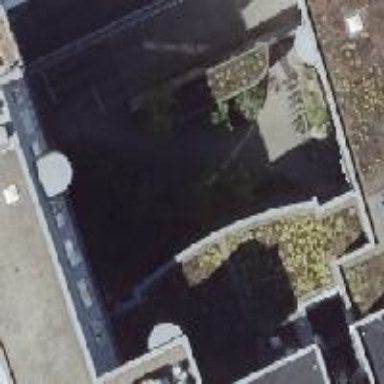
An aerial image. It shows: Office building.